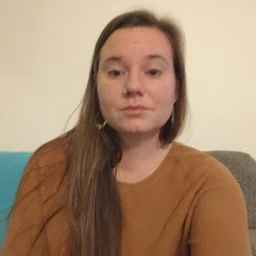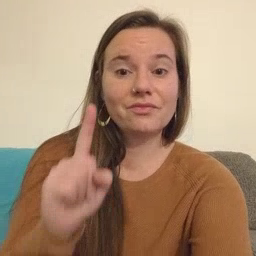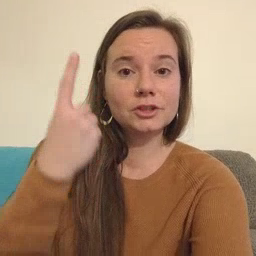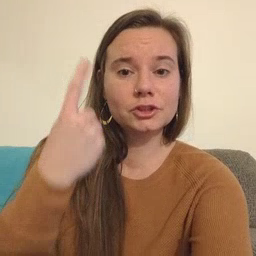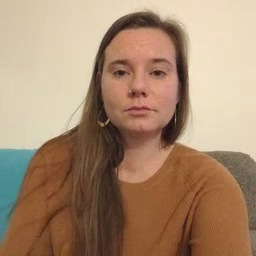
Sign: first